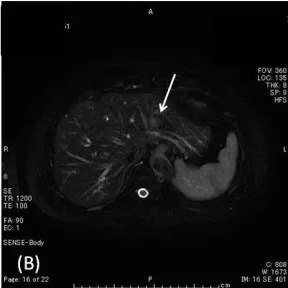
Slight high signal intensity in T2-weighted image low signal intensity in hepatobiliary phase after Gd-EOB-DTPA injection, and on dynamic Gd-EOB-DTPA MRI protocol not clearly visualized during arterial dominant phase with slight ring-like enhancement persisting, indicating hypovascular tumor, such as cholangiocarcinoma or liver metastasis.
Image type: radiology (mri)